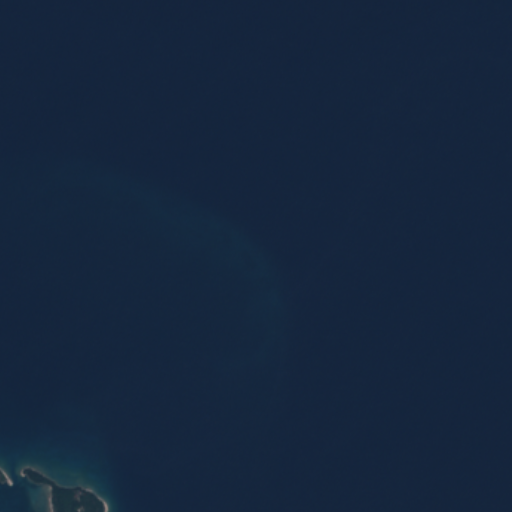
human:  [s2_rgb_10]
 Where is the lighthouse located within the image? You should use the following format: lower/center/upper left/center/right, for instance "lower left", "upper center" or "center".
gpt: The lighthouse is located in the lower left of the image.
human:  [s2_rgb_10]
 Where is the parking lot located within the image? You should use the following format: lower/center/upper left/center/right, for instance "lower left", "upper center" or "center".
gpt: The parking lot is located in the lower left of the image.
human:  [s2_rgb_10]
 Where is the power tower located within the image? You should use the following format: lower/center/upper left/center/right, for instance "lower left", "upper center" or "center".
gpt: The power tower is located in the lower left of the image.
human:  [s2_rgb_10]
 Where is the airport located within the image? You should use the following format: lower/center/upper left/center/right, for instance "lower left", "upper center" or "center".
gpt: There is no airport in the image.